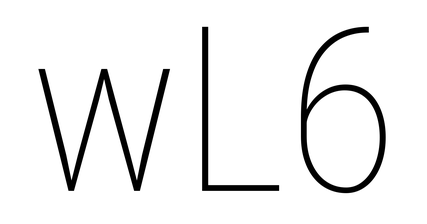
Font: Roboto_Condensed_Thin